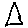
Label: triangle